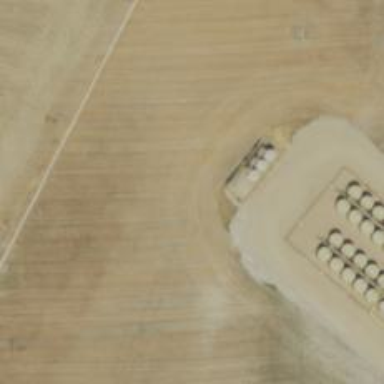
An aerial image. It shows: Storage tank with man-made structure.